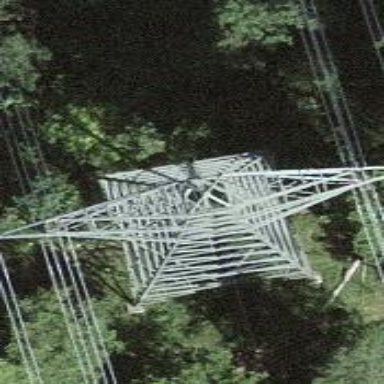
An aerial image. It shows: Towering power structure.